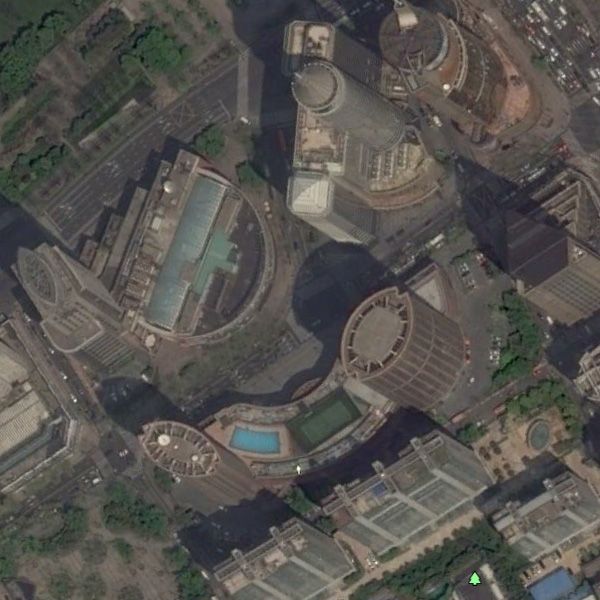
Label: Commercial